Question: I want the time difference between timestamps from two consecutive rows of bellow table with single query :

I tried this query but which is very inefficient and giving server timeout...
'''
SELECT t1.t_id AS id1,
t2.t_id AS id2,
t1.timestamp AS timestamp1,
t2.timestamp AS timestamp2,
Timestampdiff(second, t1.timestamp, t2.timestamp) AS diff
FROM (SELECT *
FROM 'track') AS t1,
(SELECT *
FROM 'track'
WHERE 't_id' != (SELECT 't_id'
FROM 'track'
LIMIT 1)) AS t2
WHERE ( t1.t_id - 1 ) = t2.t_id
'''
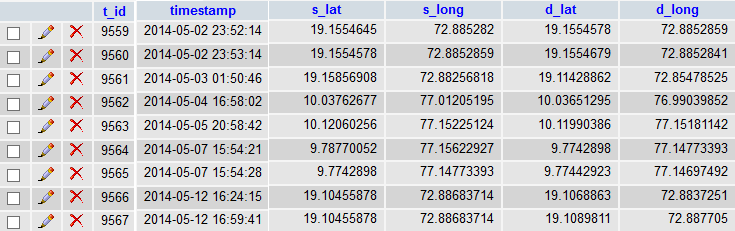
Answer: Join the table with itself, like this (haven't tried, but you get the idea)
'''
SELECT t1.t_id AS id1,
t2.t_id AS id2,
t1.timestamp AS timestamp1,
t2.timestamp AS timestamp2,
Timestampdiff(second, t1.timestamp, t2.timestamp) AS diff
FROM track AS t1
JOIN track AS t2 ON (t2.t_id = t1.t_id - 1)
'''